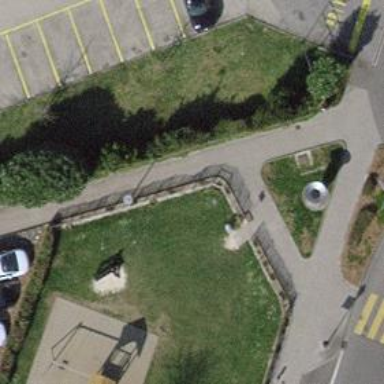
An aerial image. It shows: Asphalt footway.